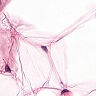
Metastatic tissue present: no